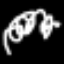
Label: squiggle